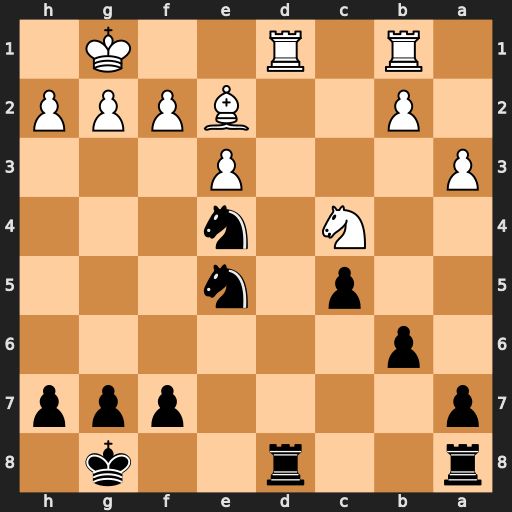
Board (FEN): r2r2k1/p4ppp/1p6/2p1n3/2N1n3/P3P3/1P2BPPP/1R1R2K1
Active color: b
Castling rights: -
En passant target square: -
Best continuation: Nxc4 Bxc4 Nd2